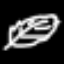
Label: leaf